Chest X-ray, PA view. Patient: 68 years old, sex M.
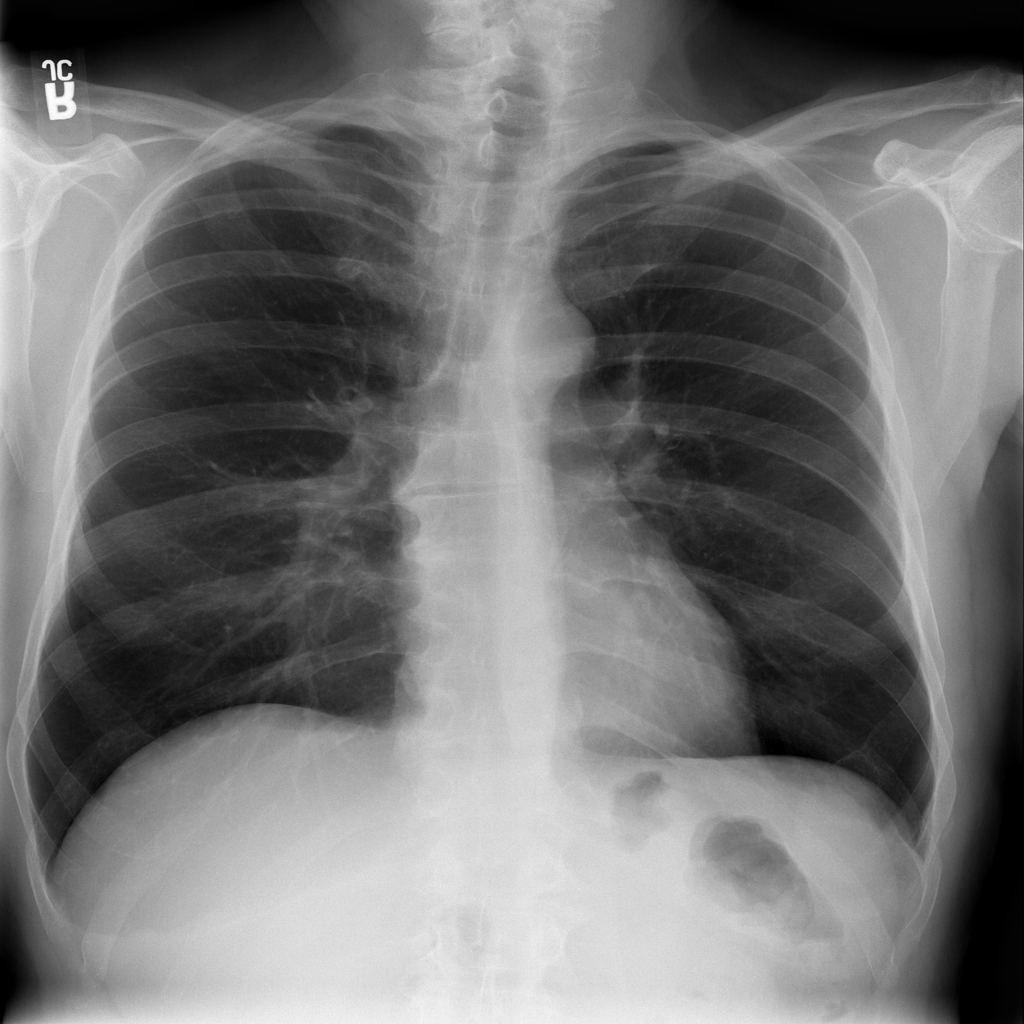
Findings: No Finding